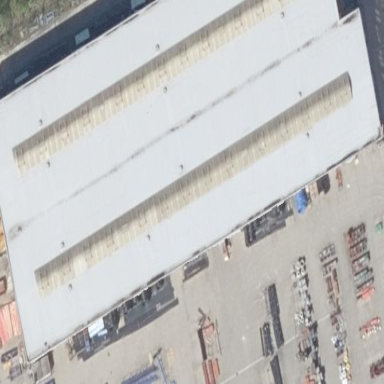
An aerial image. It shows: Industrial building.